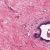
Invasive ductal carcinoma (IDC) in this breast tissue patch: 0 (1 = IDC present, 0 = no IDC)